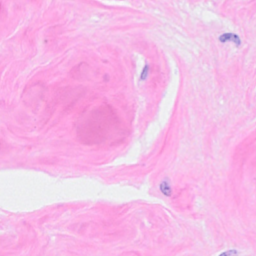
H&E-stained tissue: Breast